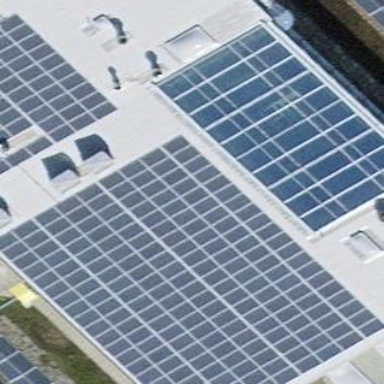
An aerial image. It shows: Solar power generator utilizing photovoltaic technology with solar photovoltaic panels.